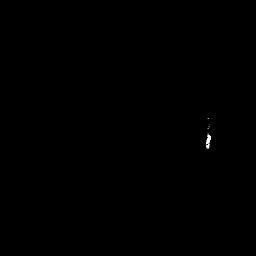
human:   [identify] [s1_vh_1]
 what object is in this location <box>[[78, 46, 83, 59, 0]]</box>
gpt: <ref>1 small ship at the right</ref>